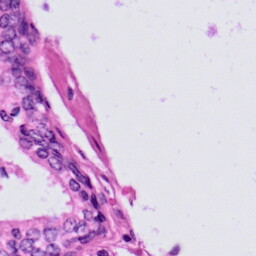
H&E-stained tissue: Prostate